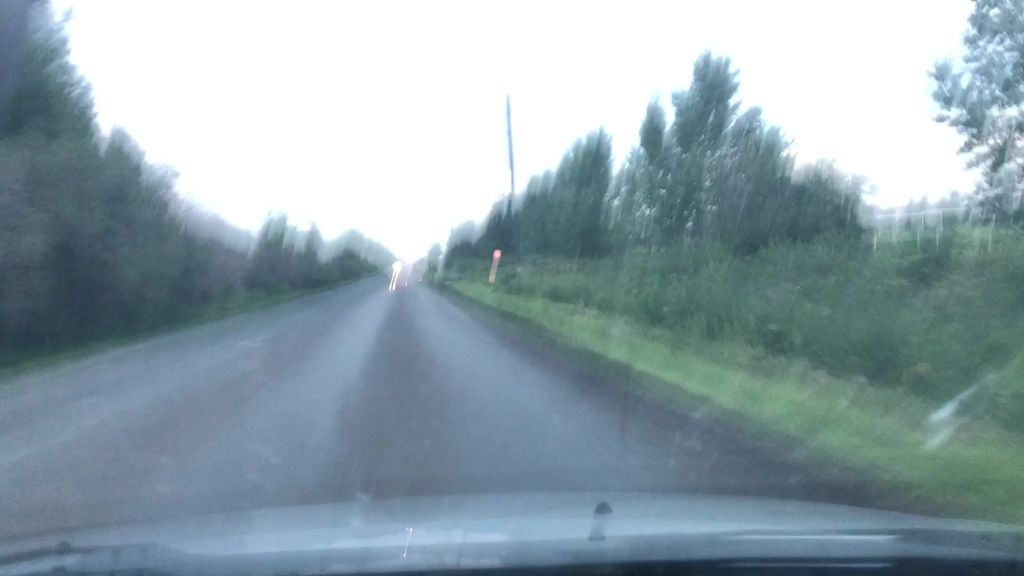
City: edmonton